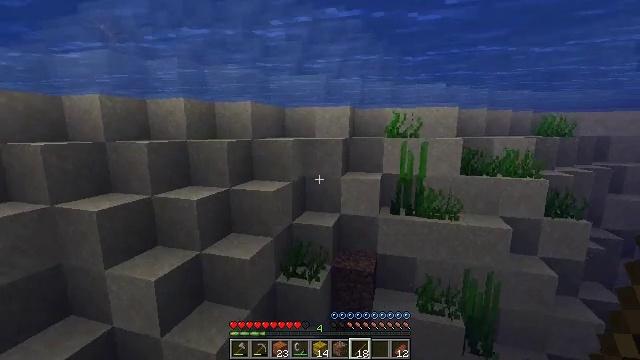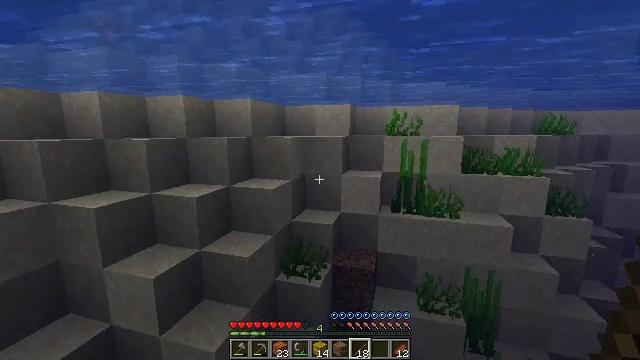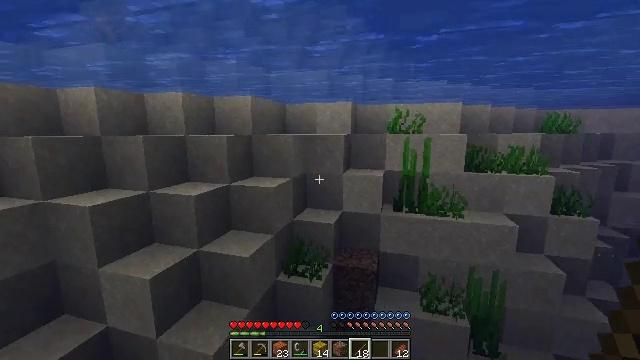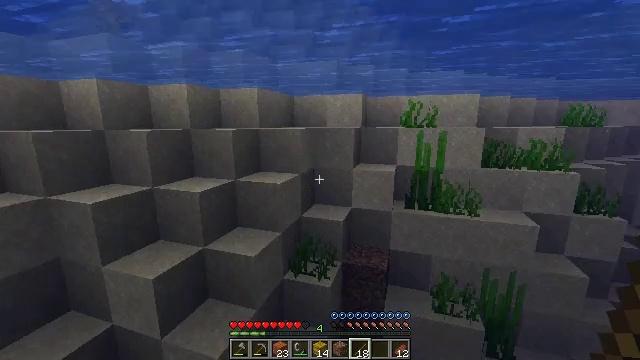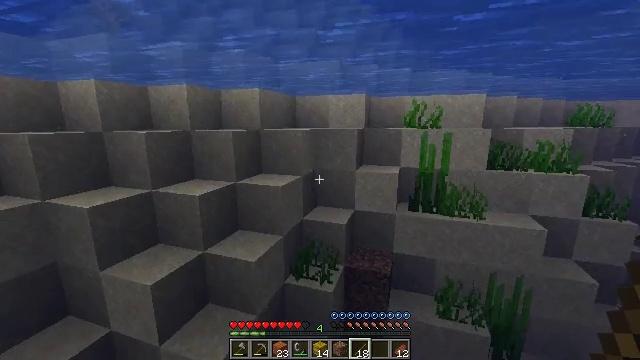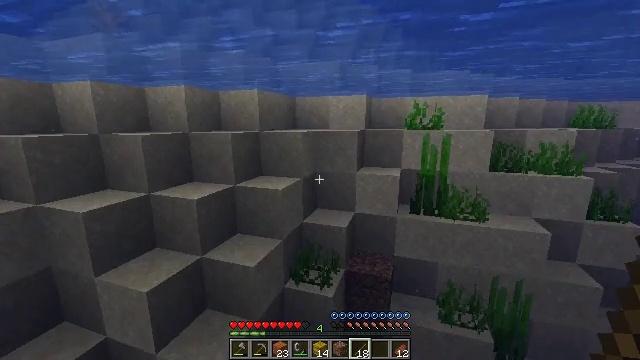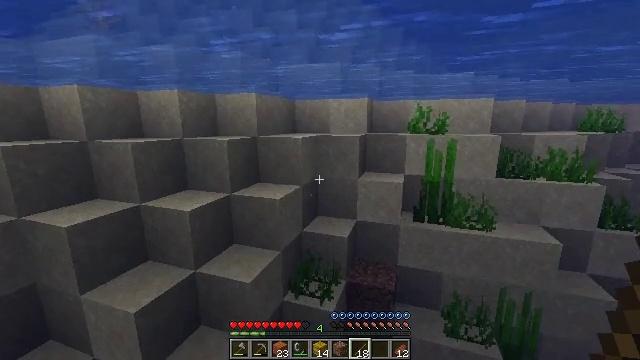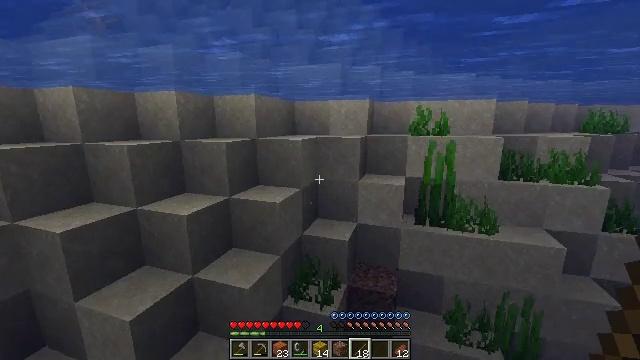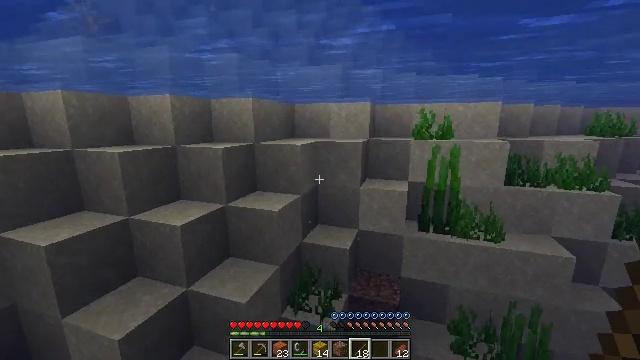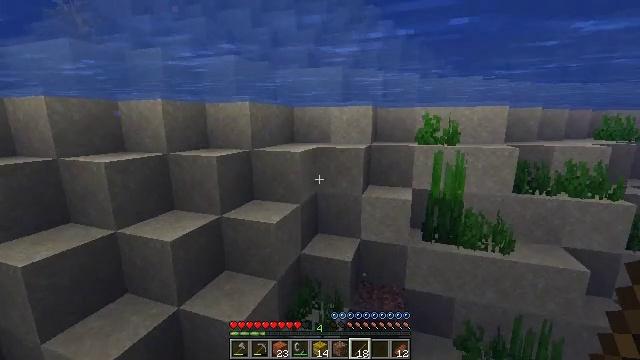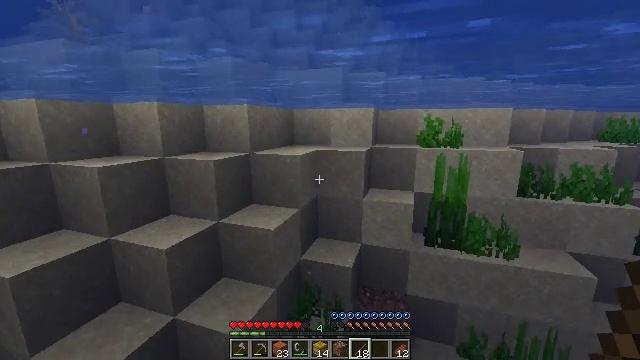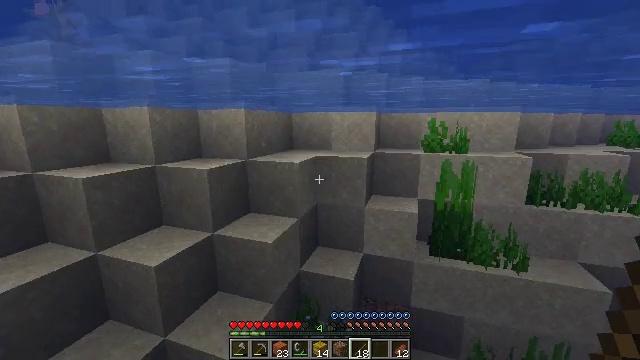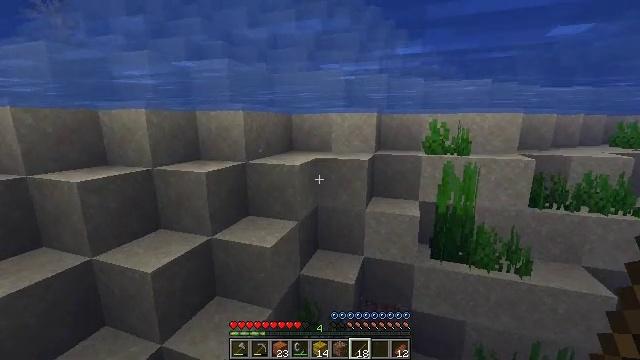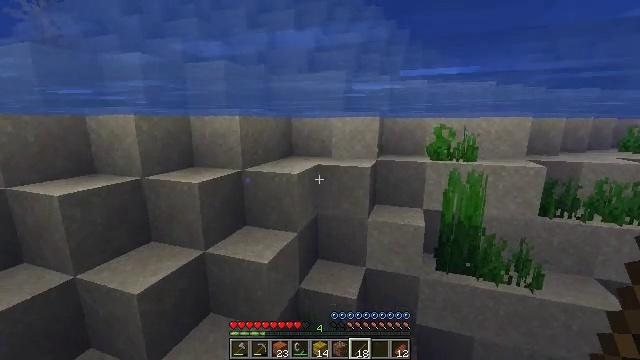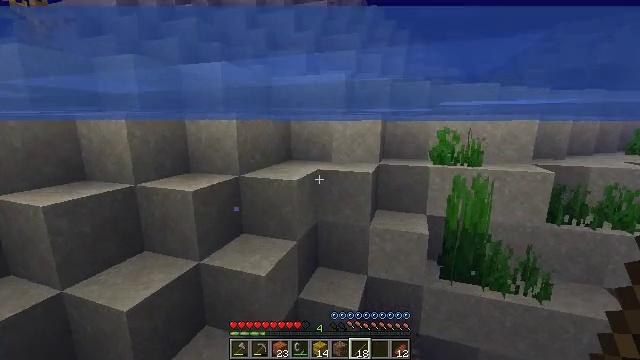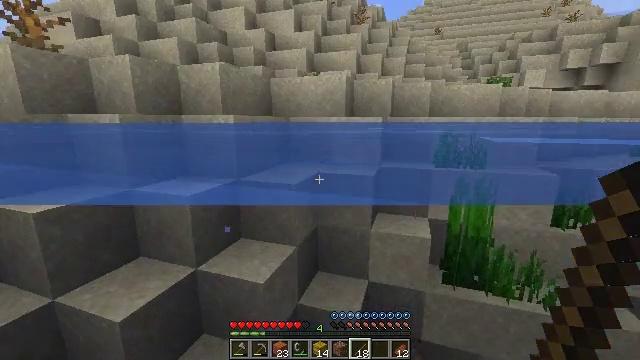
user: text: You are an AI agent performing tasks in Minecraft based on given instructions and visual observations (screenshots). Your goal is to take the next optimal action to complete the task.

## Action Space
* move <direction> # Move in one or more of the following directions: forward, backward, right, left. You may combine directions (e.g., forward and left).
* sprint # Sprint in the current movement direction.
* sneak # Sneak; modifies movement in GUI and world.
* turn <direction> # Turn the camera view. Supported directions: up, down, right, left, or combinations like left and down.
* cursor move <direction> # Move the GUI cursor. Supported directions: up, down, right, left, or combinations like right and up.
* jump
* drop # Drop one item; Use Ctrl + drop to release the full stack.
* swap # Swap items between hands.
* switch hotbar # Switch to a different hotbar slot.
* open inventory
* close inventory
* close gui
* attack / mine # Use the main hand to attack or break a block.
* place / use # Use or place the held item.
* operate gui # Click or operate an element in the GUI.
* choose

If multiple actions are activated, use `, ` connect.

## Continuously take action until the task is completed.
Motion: motion action
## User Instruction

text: Mine the dead bush in the desert.
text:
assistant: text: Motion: move forward, sprint, jump
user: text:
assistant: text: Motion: move forward, sprint, jump
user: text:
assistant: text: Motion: move forward, sprint, turn left and down, jump
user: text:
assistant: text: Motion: move forward, sprint, jump
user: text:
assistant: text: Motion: move forward, sprint, jump
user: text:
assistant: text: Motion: move forward, sprint, jump
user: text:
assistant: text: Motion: move forward, sprint, jump
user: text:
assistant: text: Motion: move forward, sprint, jump
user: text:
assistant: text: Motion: move forward, sprint, jump
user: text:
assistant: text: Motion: move forward, sprint, jump
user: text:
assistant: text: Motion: move forward, sprint, jump
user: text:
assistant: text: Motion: move forward, sprint, jump
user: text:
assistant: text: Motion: move forward, sprint, jump
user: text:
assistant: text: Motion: move forward, sprint, jump
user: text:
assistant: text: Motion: move forward, sprint, jump
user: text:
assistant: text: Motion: move forward, sprint, jump
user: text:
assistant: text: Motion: move forward, sprint, jump
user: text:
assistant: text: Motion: move forward, sprint, jump
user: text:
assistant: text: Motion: move forward, sprint, jump
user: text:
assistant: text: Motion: move forward, sprint, jump
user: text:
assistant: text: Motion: move forward, sprint, jump
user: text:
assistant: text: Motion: move forward, sprint, jump
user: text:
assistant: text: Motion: move forward, sprint, jump
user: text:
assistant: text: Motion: move forward, sprint, jump
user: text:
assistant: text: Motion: move forward, sprint, jump
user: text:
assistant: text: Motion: move forward, sprint, jump
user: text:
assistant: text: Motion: move forward, sprint, jump
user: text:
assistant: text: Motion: move forward, sprint, jump
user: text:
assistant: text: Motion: move forward, sprint, turn right, jump
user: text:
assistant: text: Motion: move forward, sprint, turn right, jump